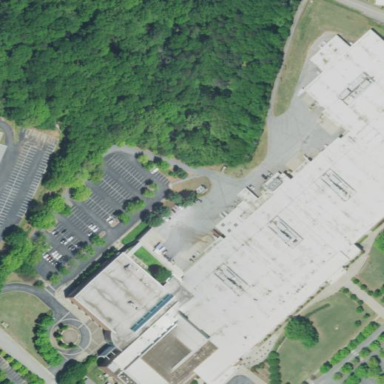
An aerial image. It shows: Conference center building.